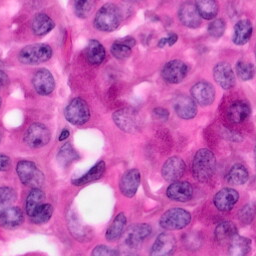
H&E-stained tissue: Pancreatic